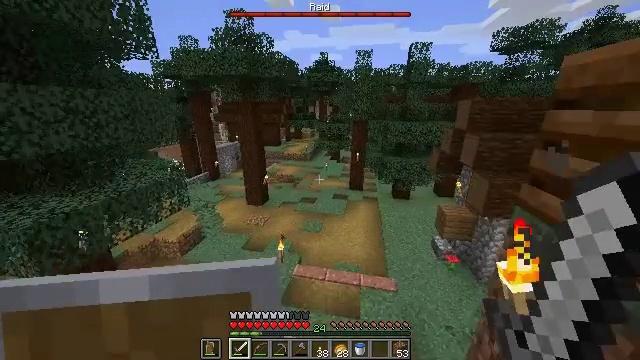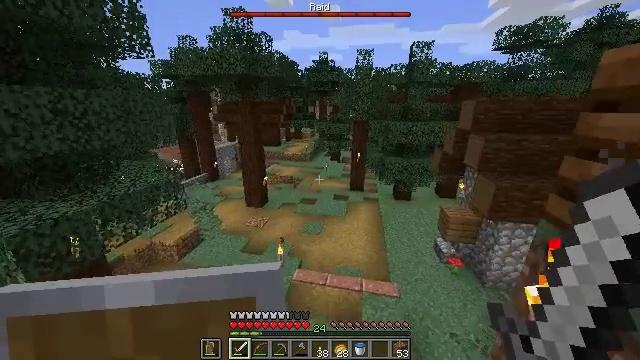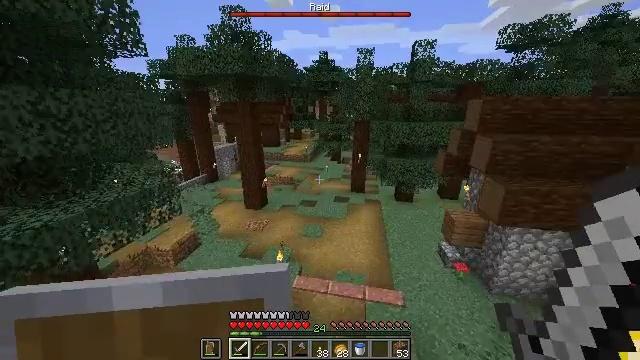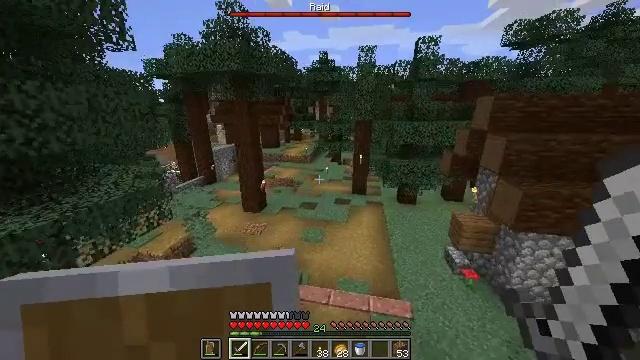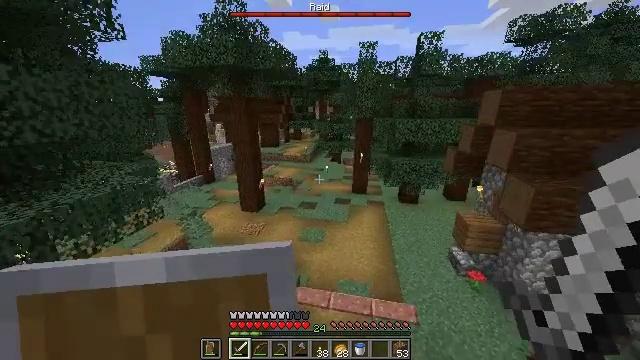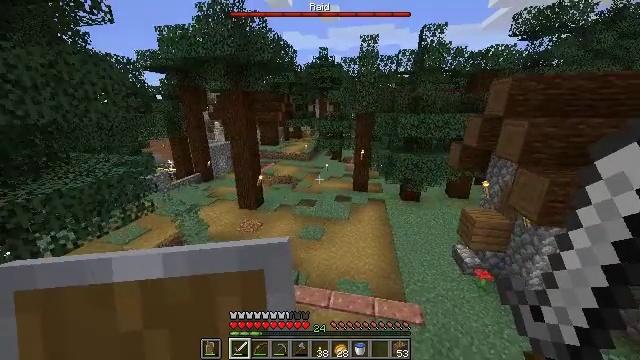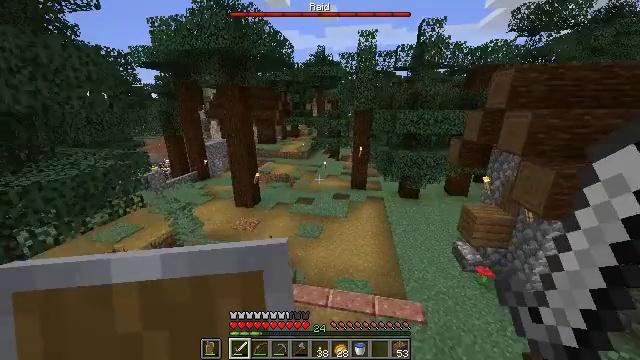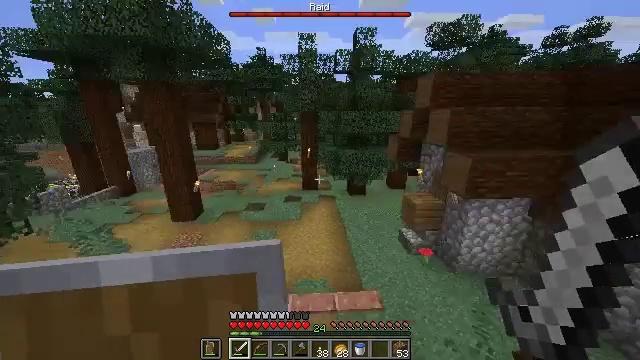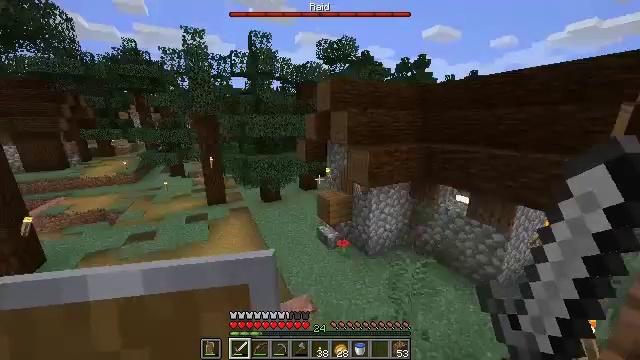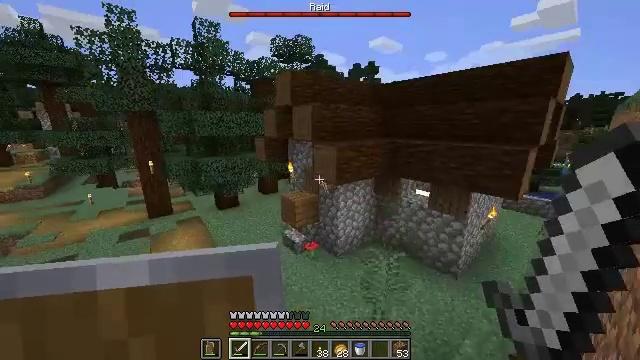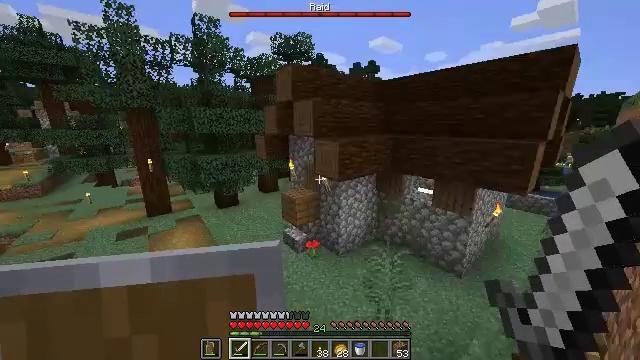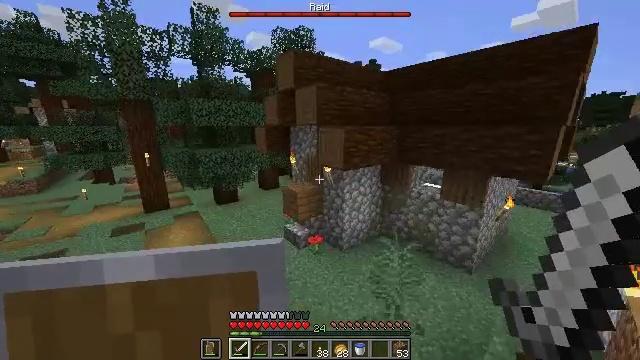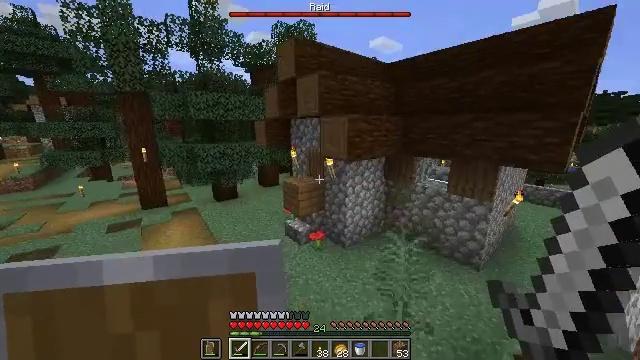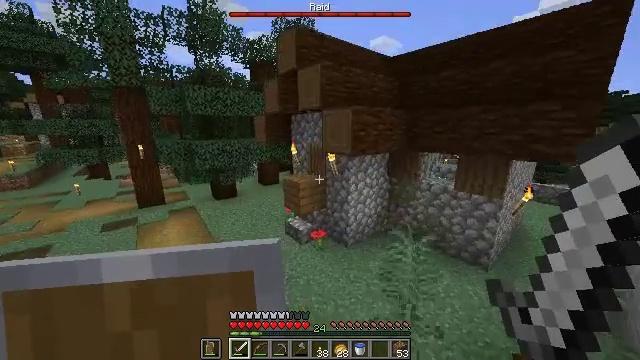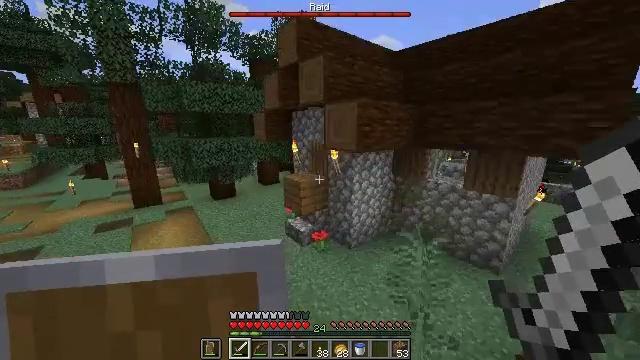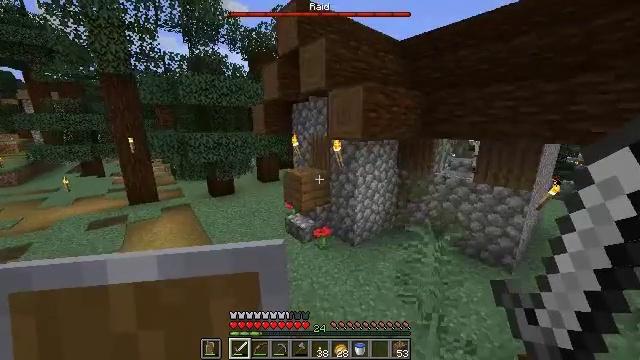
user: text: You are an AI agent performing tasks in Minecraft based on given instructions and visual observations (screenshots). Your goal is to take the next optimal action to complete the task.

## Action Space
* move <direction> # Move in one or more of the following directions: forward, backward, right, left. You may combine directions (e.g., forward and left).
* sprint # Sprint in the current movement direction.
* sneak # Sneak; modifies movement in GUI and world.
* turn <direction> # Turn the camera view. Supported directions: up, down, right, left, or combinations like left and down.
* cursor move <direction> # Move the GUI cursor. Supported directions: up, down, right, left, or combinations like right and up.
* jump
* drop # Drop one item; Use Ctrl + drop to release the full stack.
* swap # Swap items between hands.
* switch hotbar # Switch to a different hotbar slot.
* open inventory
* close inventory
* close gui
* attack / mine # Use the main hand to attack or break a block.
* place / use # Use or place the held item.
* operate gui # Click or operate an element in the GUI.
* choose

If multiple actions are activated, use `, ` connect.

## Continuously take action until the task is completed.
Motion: motion action
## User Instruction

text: Dig up the grass block for dirt.
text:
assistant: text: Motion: move forward
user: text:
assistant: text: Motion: move forward
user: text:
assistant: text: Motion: move forward
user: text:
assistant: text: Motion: move forward
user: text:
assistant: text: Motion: move forward
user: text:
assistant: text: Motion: move forward
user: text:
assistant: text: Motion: move forward, turn right and up
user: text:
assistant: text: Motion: move forward, turn right and up
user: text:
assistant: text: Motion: move forward, turn right
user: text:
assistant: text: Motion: move forward
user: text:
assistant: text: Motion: move forward
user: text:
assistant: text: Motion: move forward
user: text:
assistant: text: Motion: move forward
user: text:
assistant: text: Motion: move forward
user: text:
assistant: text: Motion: move forward
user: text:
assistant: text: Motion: move forward, turn left
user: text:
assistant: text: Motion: move forward, turn left and down
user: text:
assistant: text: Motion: move forward, turn left
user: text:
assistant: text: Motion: move forward
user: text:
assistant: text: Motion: move forward
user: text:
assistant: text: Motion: move forward
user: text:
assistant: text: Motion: move forward
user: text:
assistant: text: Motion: move forward, turn left and up
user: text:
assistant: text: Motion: move forward, turn left
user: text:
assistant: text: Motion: move forward, turn left, jump
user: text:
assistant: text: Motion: move forward, turn left, jump
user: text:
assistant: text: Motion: move forward, jump
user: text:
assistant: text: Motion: move forward, turn up
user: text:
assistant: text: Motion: move forward
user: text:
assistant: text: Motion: move forward